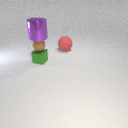
small brown rubber sphere below large purple metal cylinder